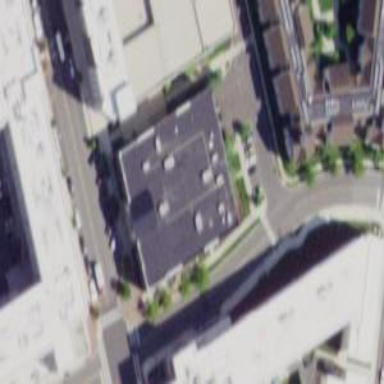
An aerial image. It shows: Building with books and cafe amenity.